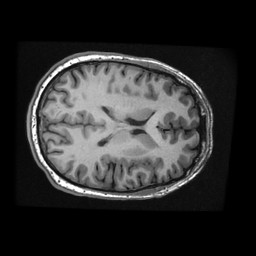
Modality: T1w
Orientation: axial
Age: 30
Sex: male
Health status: healthy
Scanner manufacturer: ge
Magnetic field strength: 3 T
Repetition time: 0.008392 s
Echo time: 0.003108 s